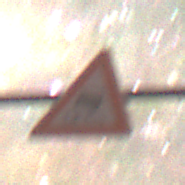
Verkehrszeichen: SchleuderOderRutschgefahr
Umgebung: Outdoor, Nature
Tageszeit: Night
Wetter: Clear
Licht: Natural
Jahreszeit: NotSpecified
Kontrast: LowContrast